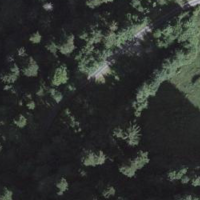
EUNIS habitat code: 43
Species observed at this site:
Angelica sylvestris